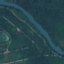
Land use / land cover: River